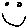
Label: smiley face